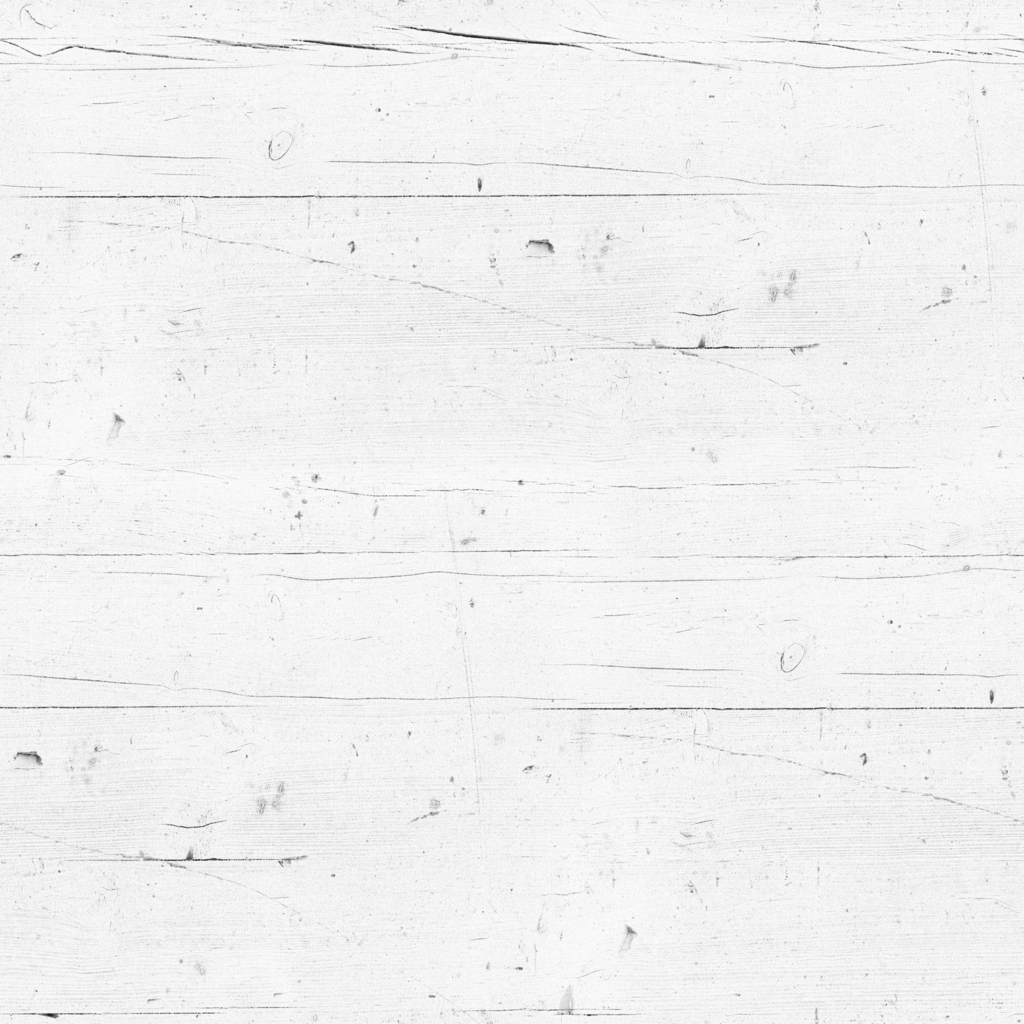
Texture map type: AmbientOcclusion